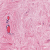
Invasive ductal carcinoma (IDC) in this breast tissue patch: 0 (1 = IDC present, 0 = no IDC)